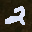
Label: 2